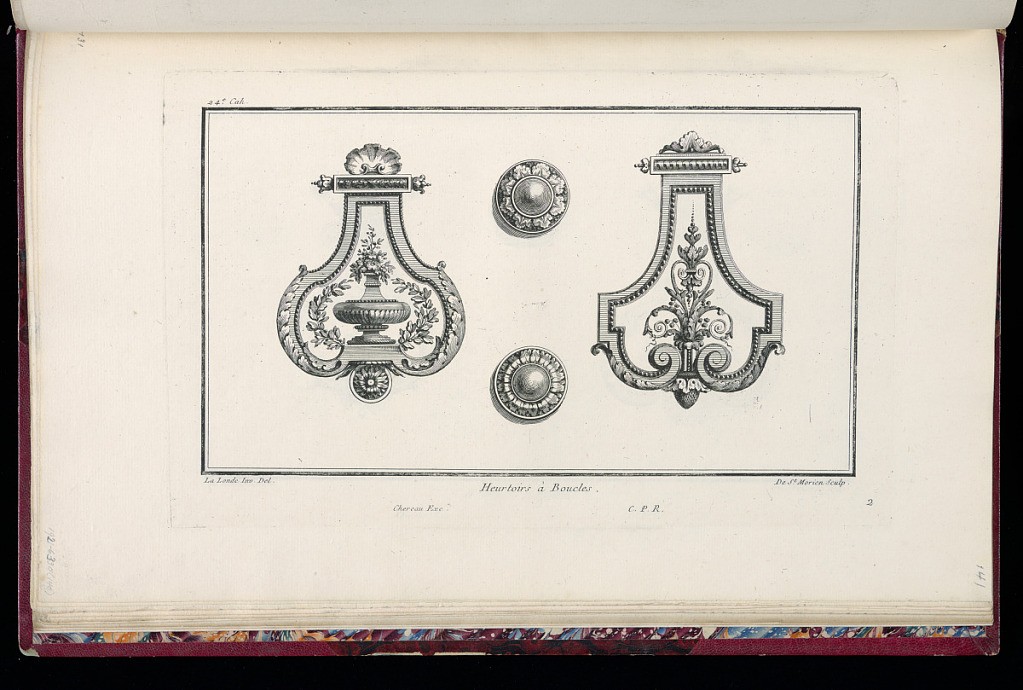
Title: Heurtoirs à Boucles
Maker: Richard de Lalonde, French, active 1780–96
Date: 1775-1788
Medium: Etching on off-white laid paper
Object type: Print
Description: Two doorknocker designs with two rosette variations in between. The doorknocker at the left has a shell at the joint, and a wide vase with gadrooning at the base, as well as acanthus leaves curling up the sides and a rosette at the bottom. The doorknocker on the right has a wider shell form at the hinge, an ornamental floral spray at the base, a pinecone finial at the bottom, and bead course along the interior edge. The plate is signed and numbered.